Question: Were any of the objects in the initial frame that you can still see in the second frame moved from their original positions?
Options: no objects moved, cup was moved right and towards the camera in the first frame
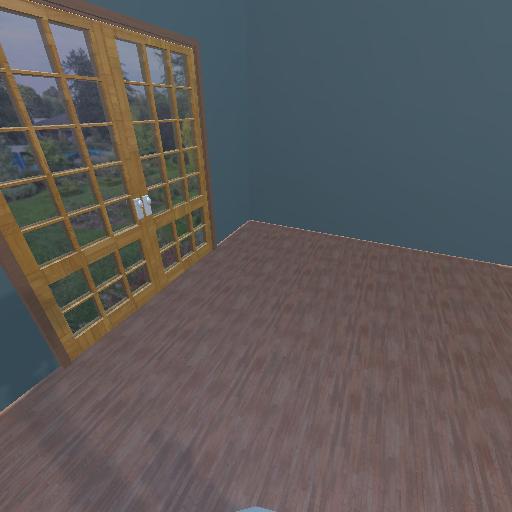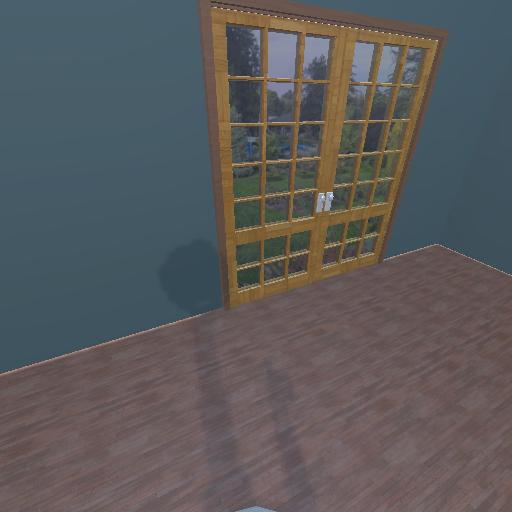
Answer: no objects moved